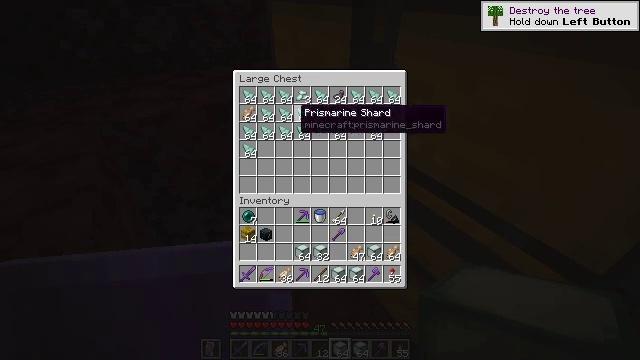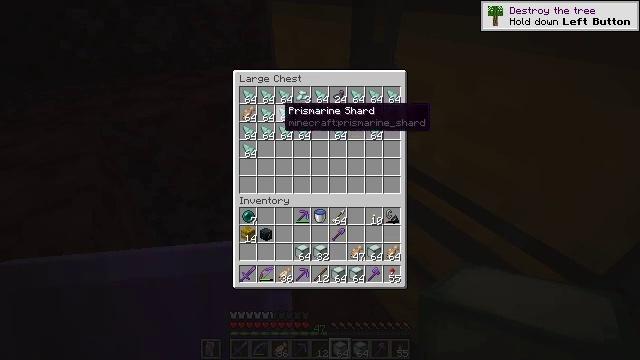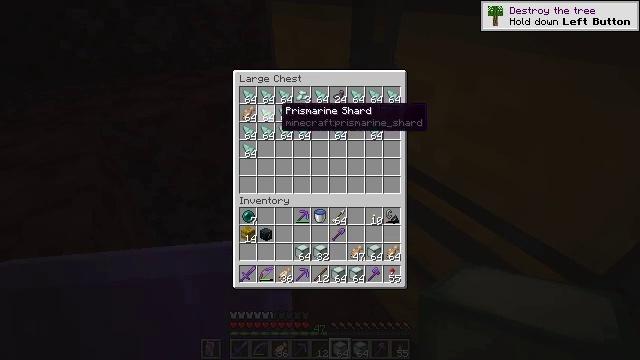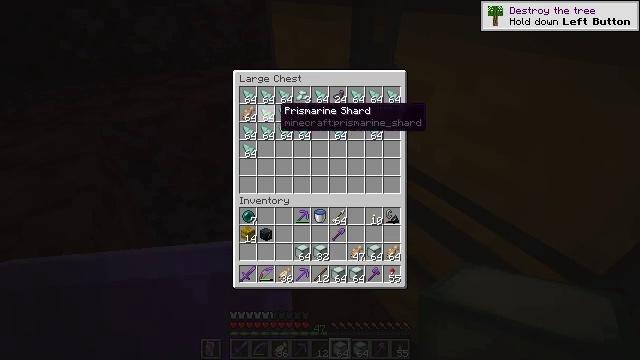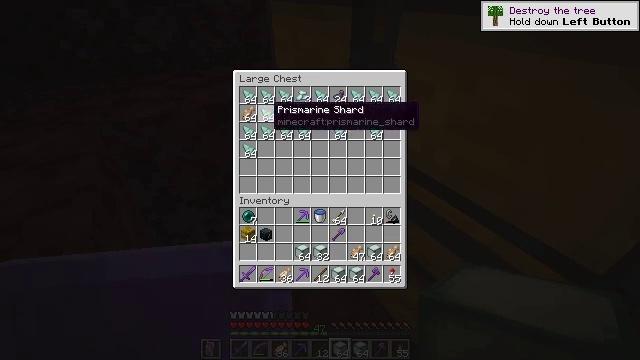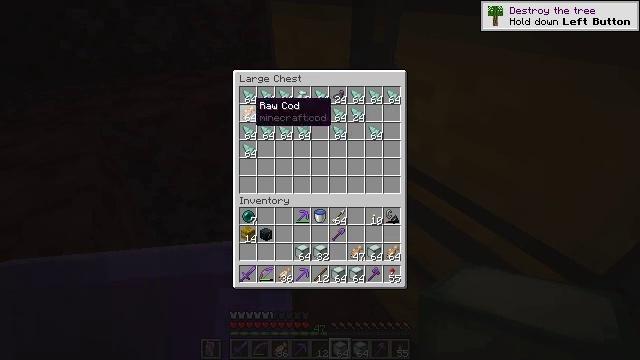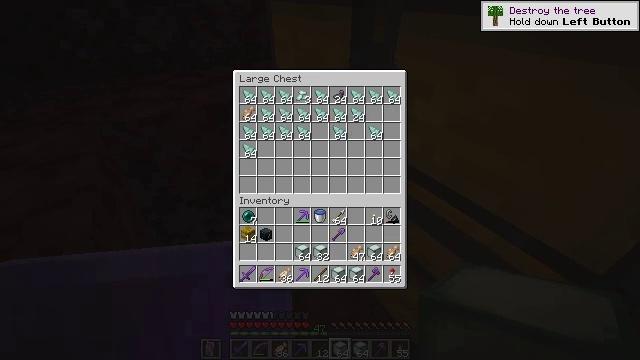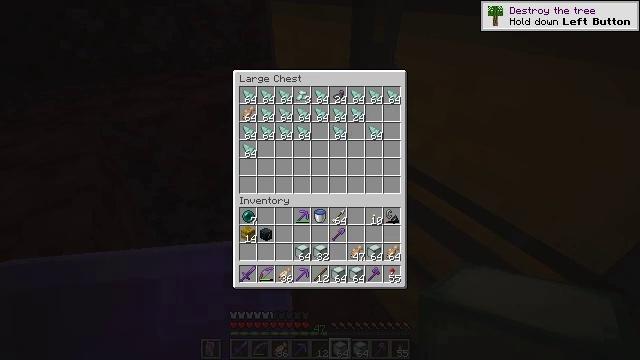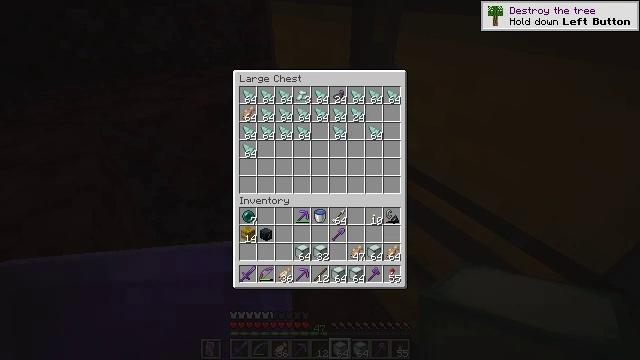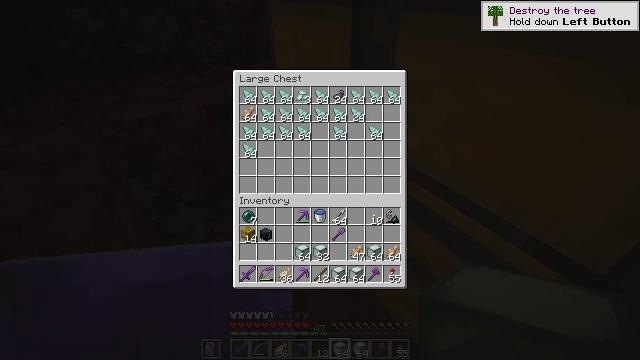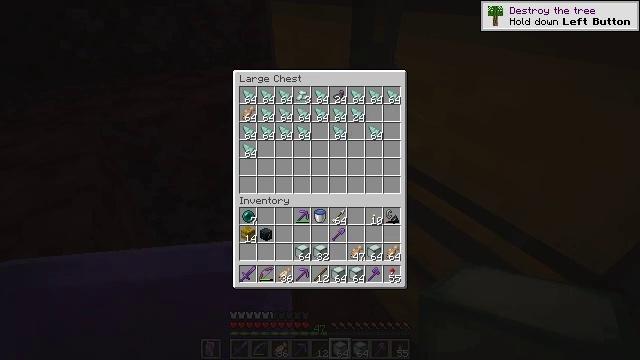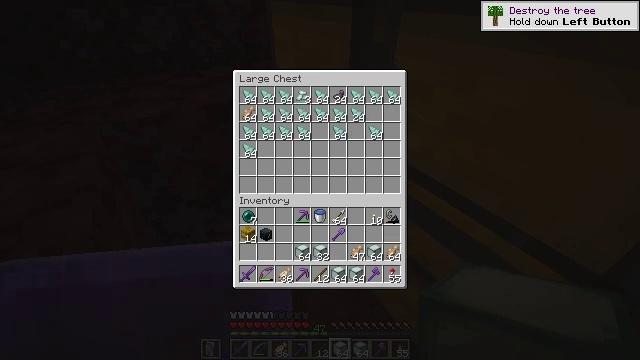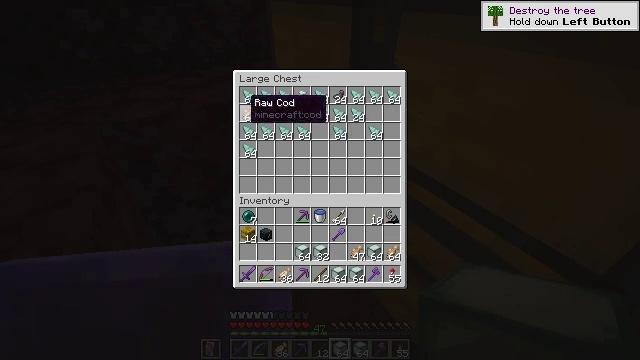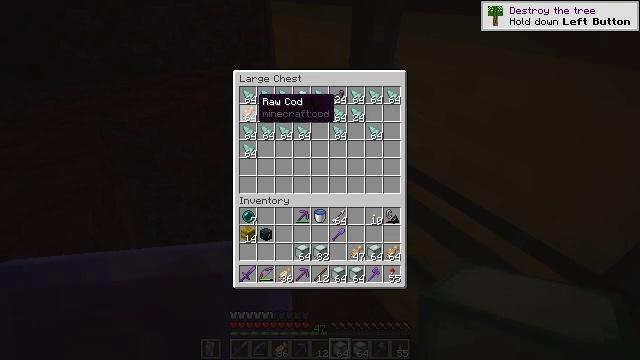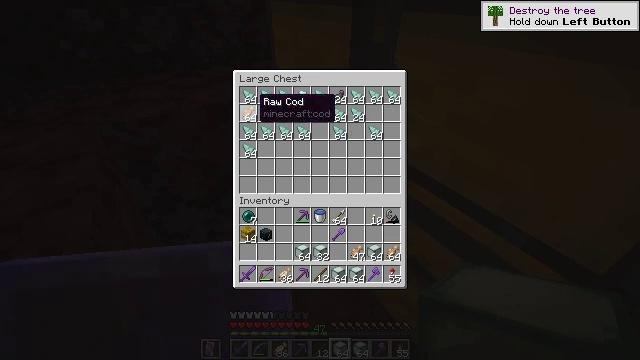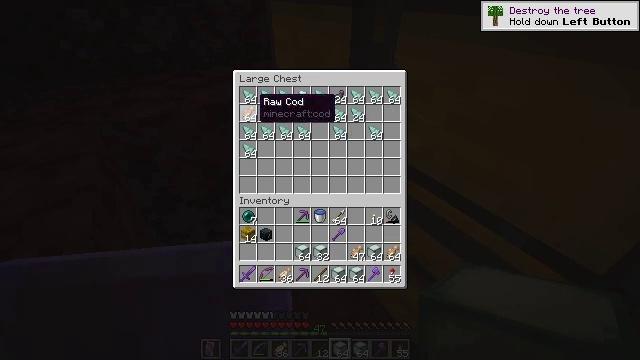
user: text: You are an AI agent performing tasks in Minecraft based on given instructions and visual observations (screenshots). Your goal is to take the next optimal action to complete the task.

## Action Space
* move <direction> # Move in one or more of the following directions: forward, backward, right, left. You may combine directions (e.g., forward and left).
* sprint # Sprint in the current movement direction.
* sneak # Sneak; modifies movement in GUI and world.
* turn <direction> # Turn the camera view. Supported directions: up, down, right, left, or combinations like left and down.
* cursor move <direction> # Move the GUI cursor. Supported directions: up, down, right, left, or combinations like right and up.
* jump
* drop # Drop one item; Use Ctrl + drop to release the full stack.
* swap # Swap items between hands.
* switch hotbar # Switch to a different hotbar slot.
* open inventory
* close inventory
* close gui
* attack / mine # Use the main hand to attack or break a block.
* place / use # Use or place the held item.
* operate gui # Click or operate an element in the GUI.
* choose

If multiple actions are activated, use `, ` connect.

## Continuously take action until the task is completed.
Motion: motion action
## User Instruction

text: Get the crafting table into the inventory.
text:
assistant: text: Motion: sneak, turn left
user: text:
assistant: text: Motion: sneak
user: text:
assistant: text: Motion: sneak
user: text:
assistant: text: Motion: sneak
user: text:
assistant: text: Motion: sneak, turn left
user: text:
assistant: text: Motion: sneak, turn left
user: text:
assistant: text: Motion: sneak
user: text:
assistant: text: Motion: sneak
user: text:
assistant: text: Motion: sneak
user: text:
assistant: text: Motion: sneak
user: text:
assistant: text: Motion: sneak
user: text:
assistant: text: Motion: sneak
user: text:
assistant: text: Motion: sneak, turn right
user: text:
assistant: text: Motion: sneak
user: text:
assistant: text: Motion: sneak
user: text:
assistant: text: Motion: sneak
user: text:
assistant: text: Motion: sneak, attack / mine
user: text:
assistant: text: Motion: sneak, attack / mine
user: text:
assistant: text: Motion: sneak, attack / mine
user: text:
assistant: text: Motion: sneak
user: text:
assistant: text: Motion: sneak
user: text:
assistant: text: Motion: no_op
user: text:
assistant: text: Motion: no_op
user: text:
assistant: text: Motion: no_op
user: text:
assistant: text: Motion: no_op
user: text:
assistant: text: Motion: no_op
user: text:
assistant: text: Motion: no_op
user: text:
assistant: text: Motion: turn right
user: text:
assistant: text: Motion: turn right
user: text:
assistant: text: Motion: turn right